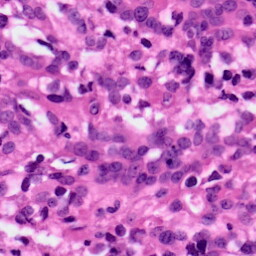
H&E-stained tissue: Ovarian